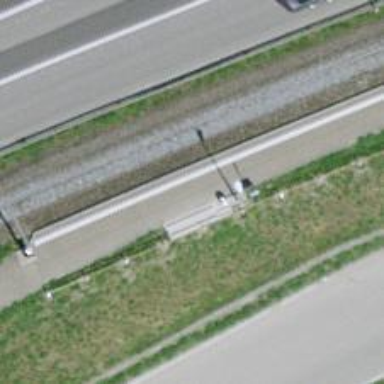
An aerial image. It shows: Halt on the railway.